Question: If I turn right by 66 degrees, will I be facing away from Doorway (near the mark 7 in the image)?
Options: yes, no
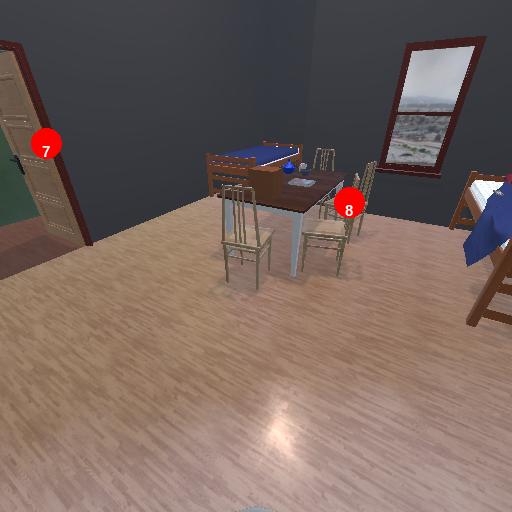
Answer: yes